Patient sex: M
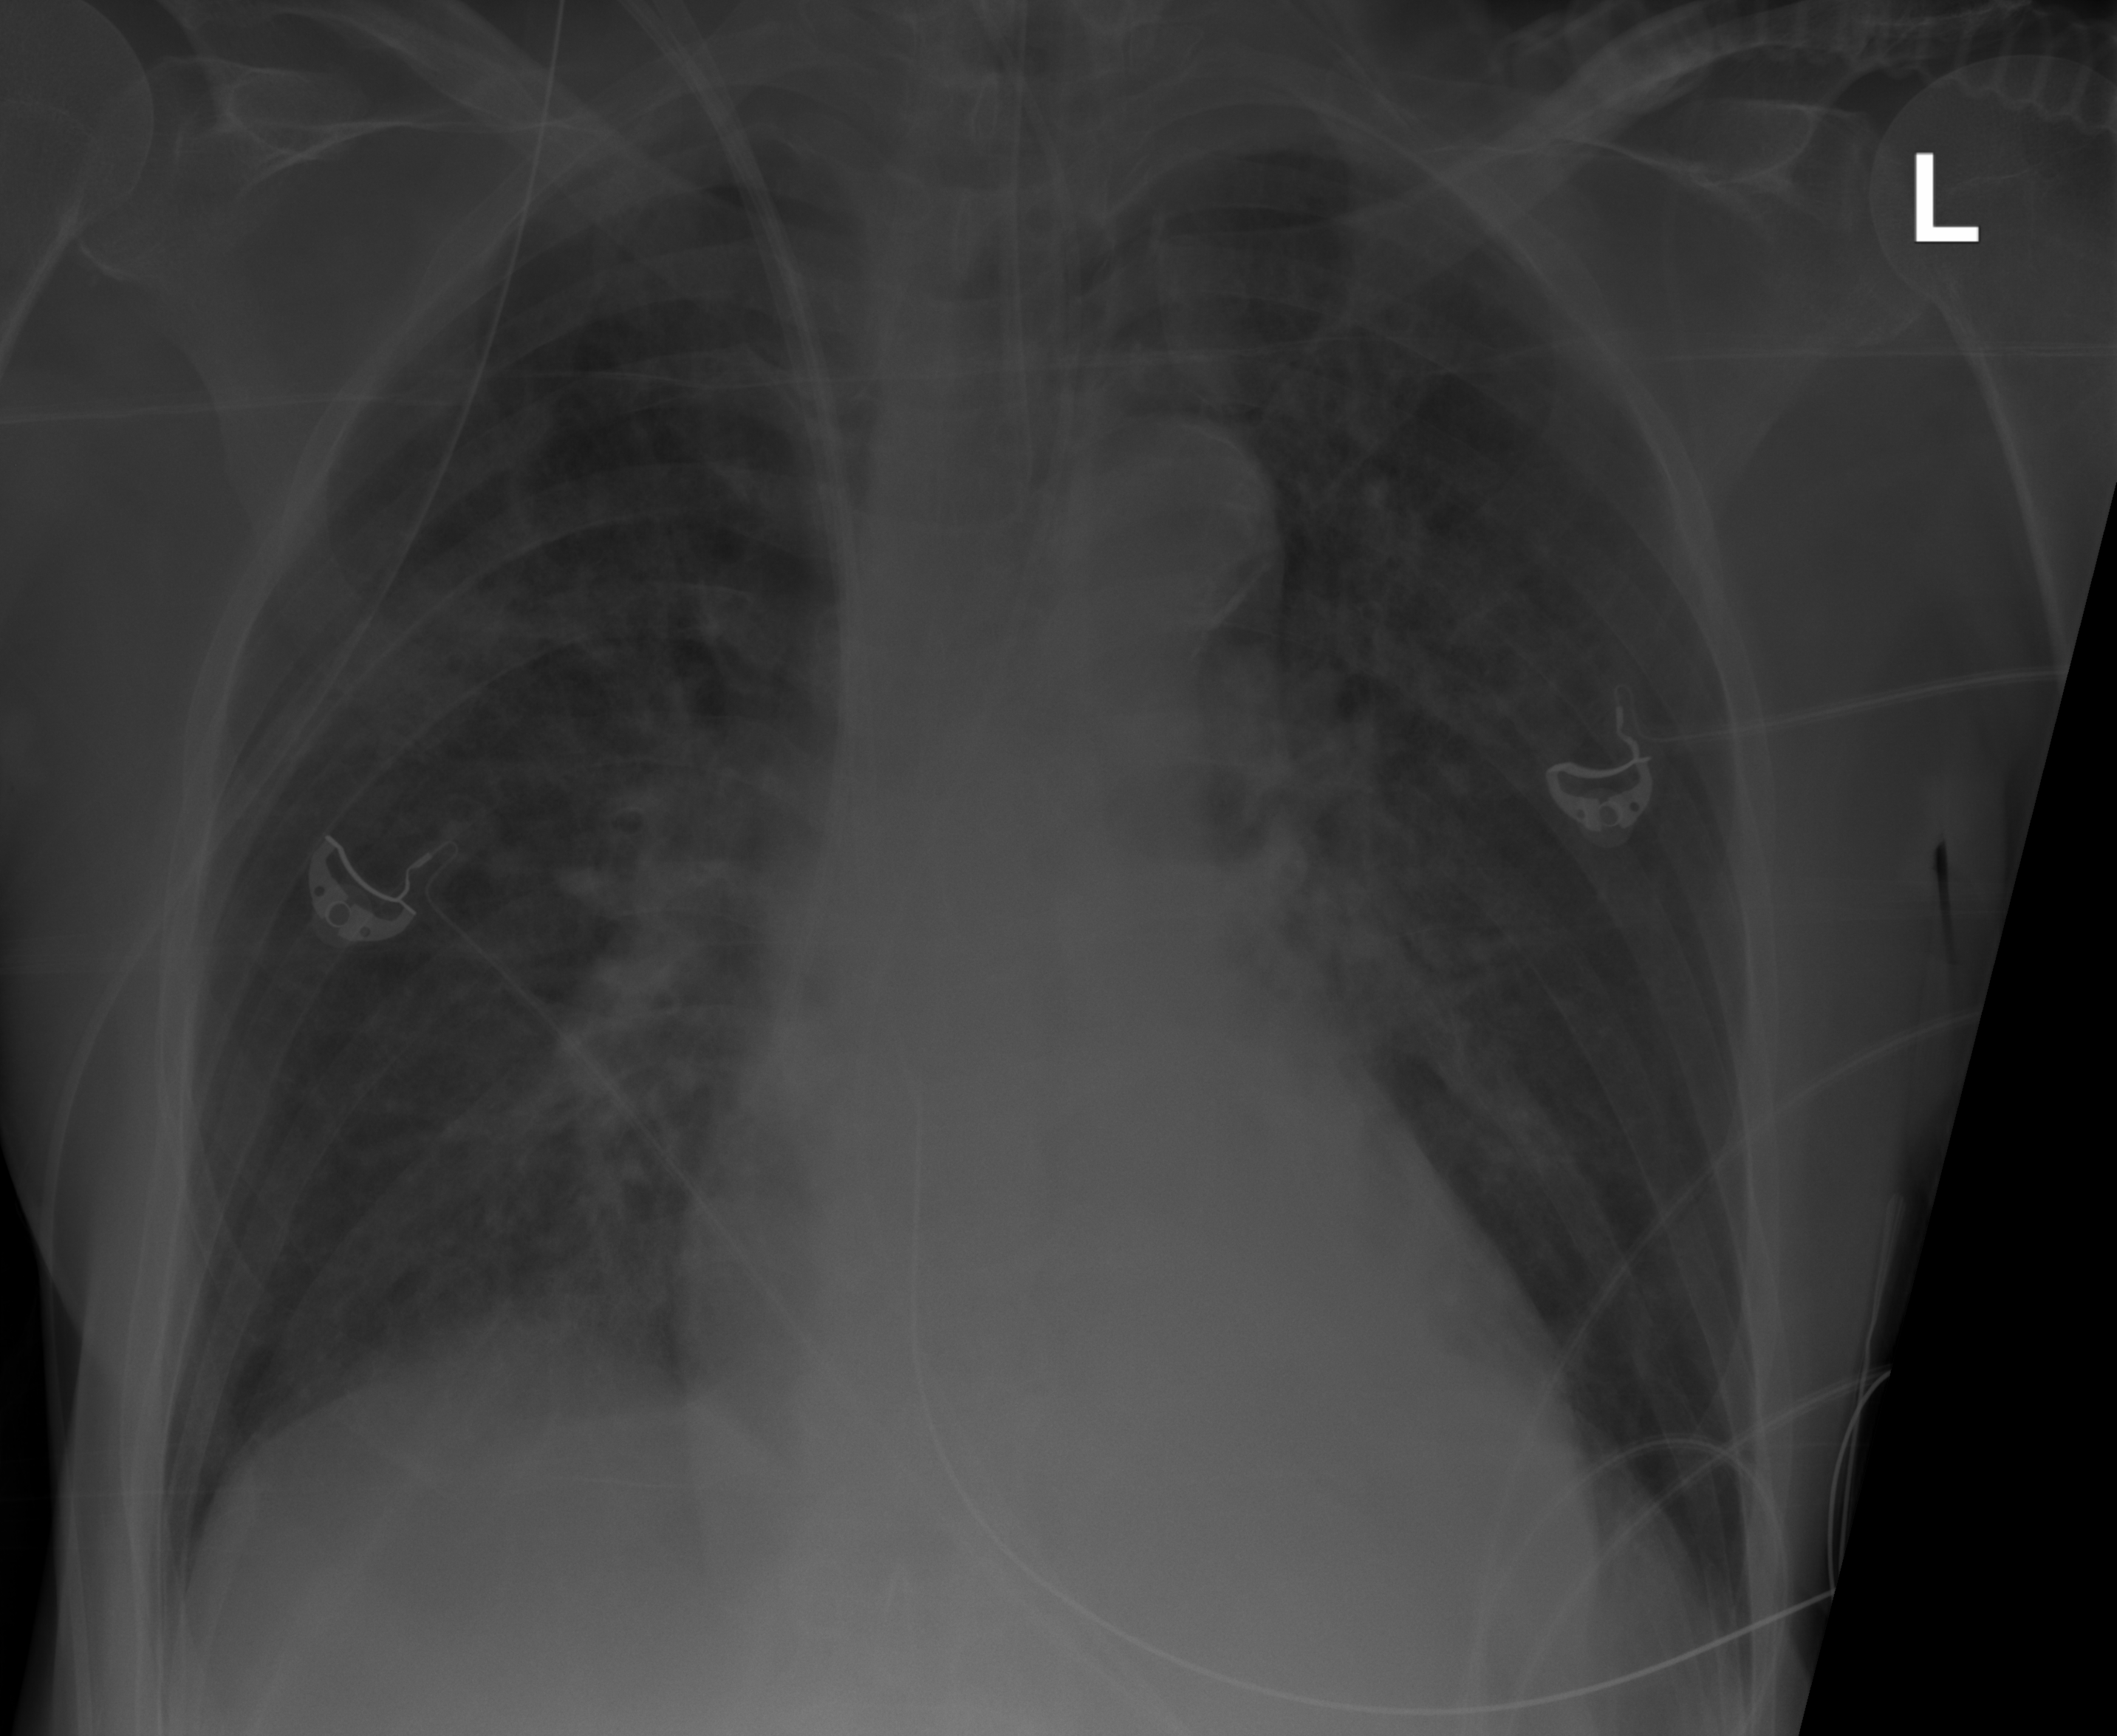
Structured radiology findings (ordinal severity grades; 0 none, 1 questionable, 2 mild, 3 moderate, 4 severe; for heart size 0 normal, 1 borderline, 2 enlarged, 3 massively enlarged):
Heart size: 0
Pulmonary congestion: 2
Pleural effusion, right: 2
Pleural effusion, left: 2
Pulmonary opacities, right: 2
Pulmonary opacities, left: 2
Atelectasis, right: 0
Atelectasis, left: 1